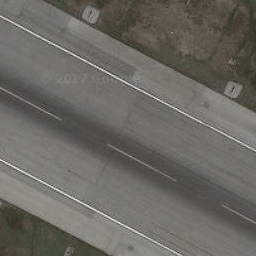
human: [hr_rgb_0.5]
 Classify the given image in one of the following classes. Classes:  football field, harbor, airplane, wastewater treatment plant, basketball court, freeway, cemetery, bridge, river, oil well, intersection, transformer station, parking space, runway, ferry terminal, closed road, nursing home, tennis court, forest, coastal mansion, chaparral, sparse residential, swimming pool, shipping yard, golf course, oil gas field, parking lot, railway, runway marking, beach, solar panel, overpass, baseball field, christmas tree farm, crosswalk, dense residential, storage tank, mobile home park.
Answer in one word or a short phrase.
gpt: runway